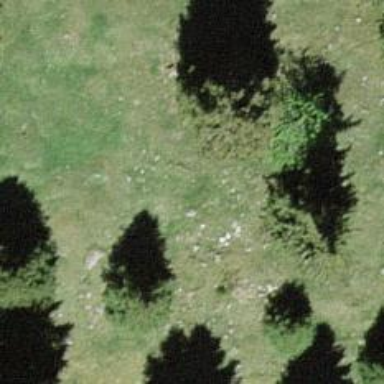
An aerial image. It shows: Needle-leaved tree in nature.